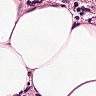
Metastatic tissue present: no